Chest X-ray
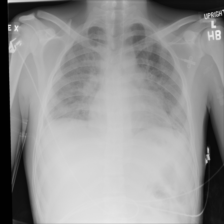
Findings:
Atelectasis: negative
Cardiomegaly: negative
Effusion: negative
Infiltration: negative
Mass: negative
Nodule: negative
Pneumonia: negative
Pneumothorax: negative
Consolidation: negative
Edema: negative
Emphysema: negative
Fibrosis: negative
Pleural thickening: negative
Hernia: negative